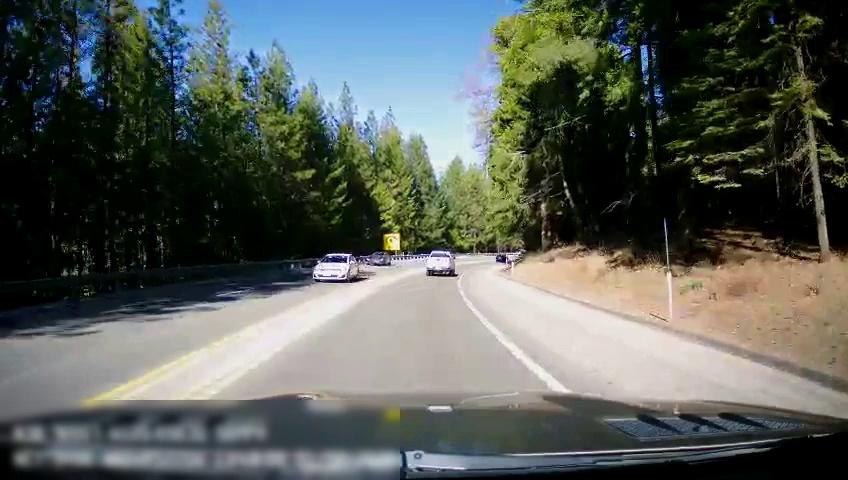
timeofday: Day
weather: Sunny
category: Drivable Space
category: Vehicles | Car
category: Vehicles | Car
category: Vehicles | Car
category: Vehicles | Truck
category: Lanes | Alternate Lane
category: Lanes | Current Lane
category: Lanes | Current Lane
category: Lanes | Opposite Lane
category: Lanes | Opposite Lane
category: Traffic | Signs